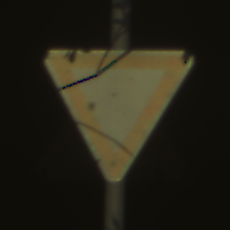
Verkehrszeichen: VorfahrtGewaehren
Umgebung: Outdoor, Suburban
Tageszeit: MorningAfternoon
Wetter: Clear
Licht: Natural
Jahreszeit: NotSpecified
Kontrast: HighContrast